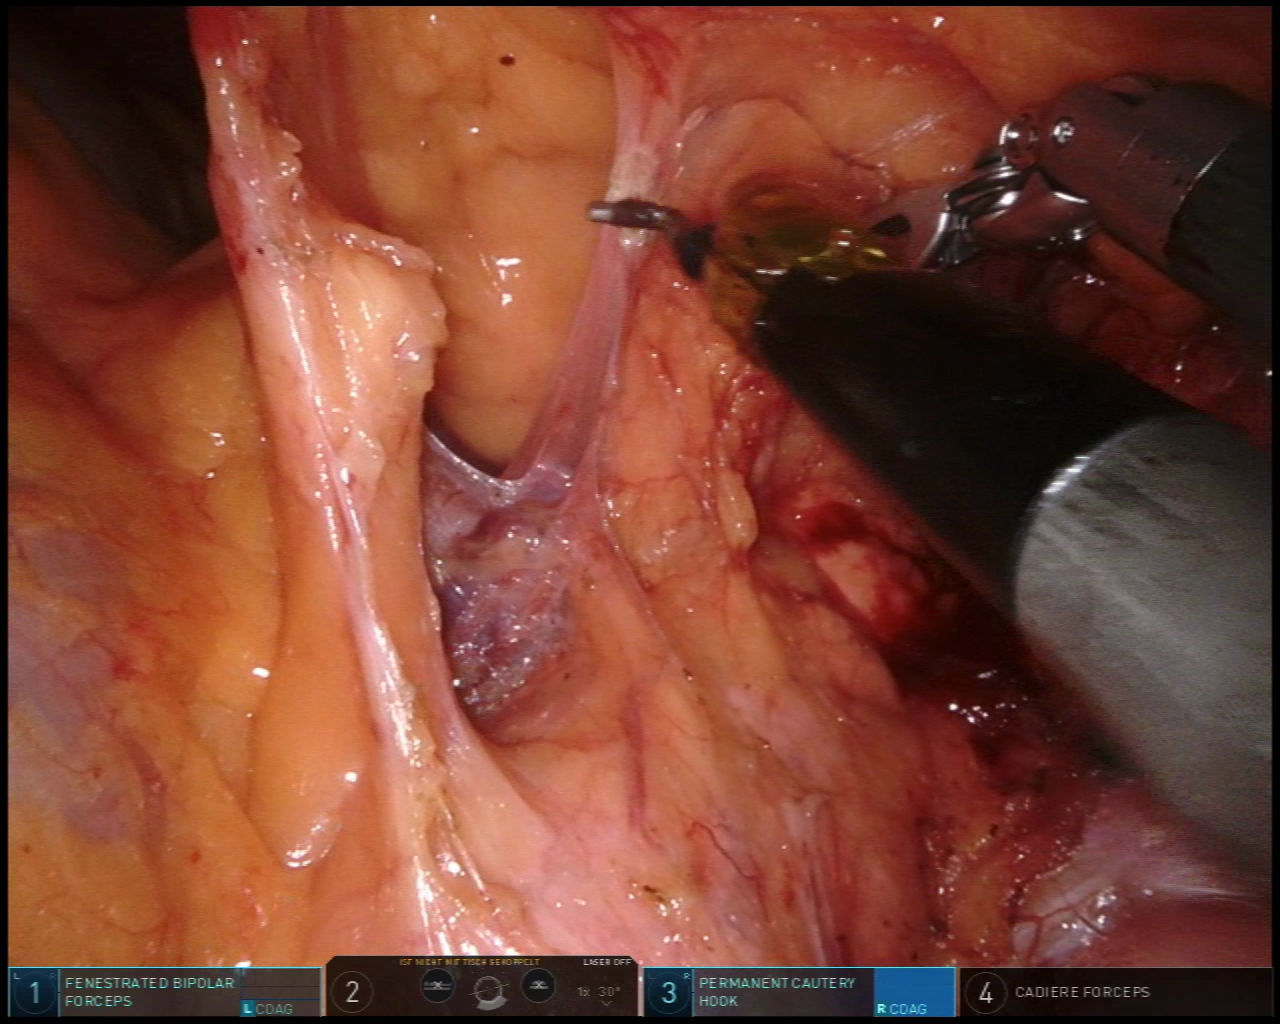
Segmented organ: pancreas
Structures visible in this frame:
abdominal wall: no
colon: yes
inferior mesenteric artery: no
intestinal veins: no
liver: no
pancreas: yes
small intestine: no
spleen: no
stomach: yes
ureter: no
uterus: no
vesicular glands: no